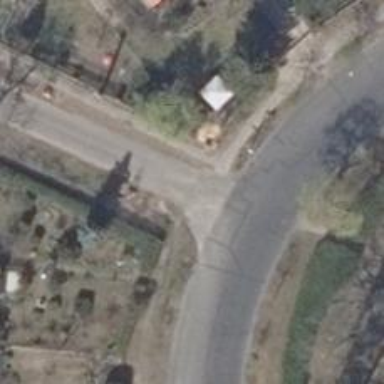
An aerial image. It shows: Road with "give way" sign.